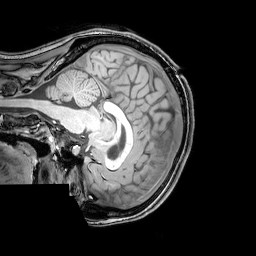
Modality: T1w
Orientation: sagittal
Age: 25
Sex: female
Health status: healthy
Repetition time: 0.081 s
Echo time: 0.037 s